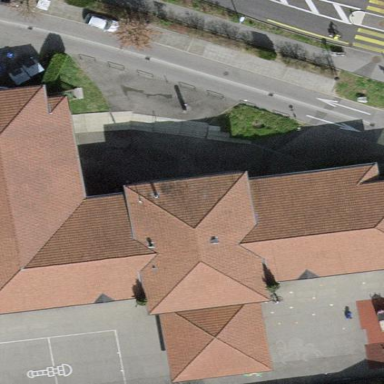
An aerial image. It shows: School.